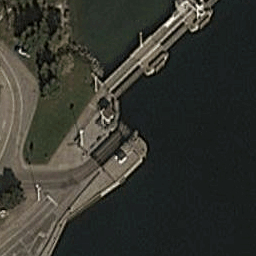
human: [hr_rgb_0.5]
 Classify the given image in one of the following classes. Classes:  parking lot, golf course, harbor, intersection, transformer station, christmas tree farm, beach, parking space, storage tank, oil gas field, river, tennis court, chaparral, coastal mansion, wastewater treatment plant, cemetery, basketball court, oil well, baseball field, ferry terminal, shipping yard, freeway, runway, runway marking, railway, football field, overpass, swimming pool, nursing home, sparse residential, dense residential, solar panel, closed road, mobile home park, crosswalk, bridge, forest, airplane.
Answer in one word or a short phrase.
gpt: ferry terminal